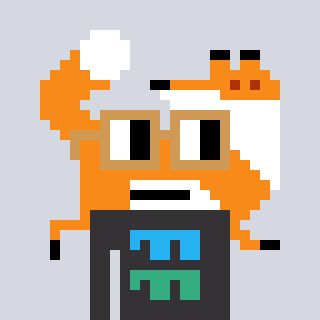
a pixel art character with square brown glasses, a fox-shaped head and a grayscale-colored body on a cool background